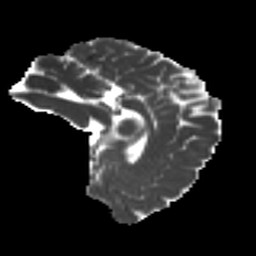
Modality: MD
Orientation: sagittal
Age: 21
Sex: female
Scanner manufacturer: ge
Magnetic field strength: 3 T
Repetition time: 7.8 s
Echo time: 0.0606 s